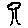
Label: tree